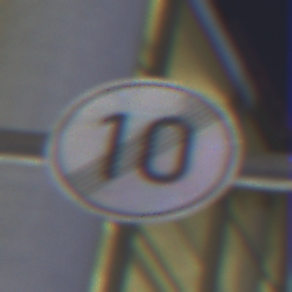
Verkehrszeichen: EndeGeschwindigkeit10
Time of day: Night
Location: Outdoor (Urban)
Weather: PartlyCloudy
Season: NotSpecified
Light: Artificial